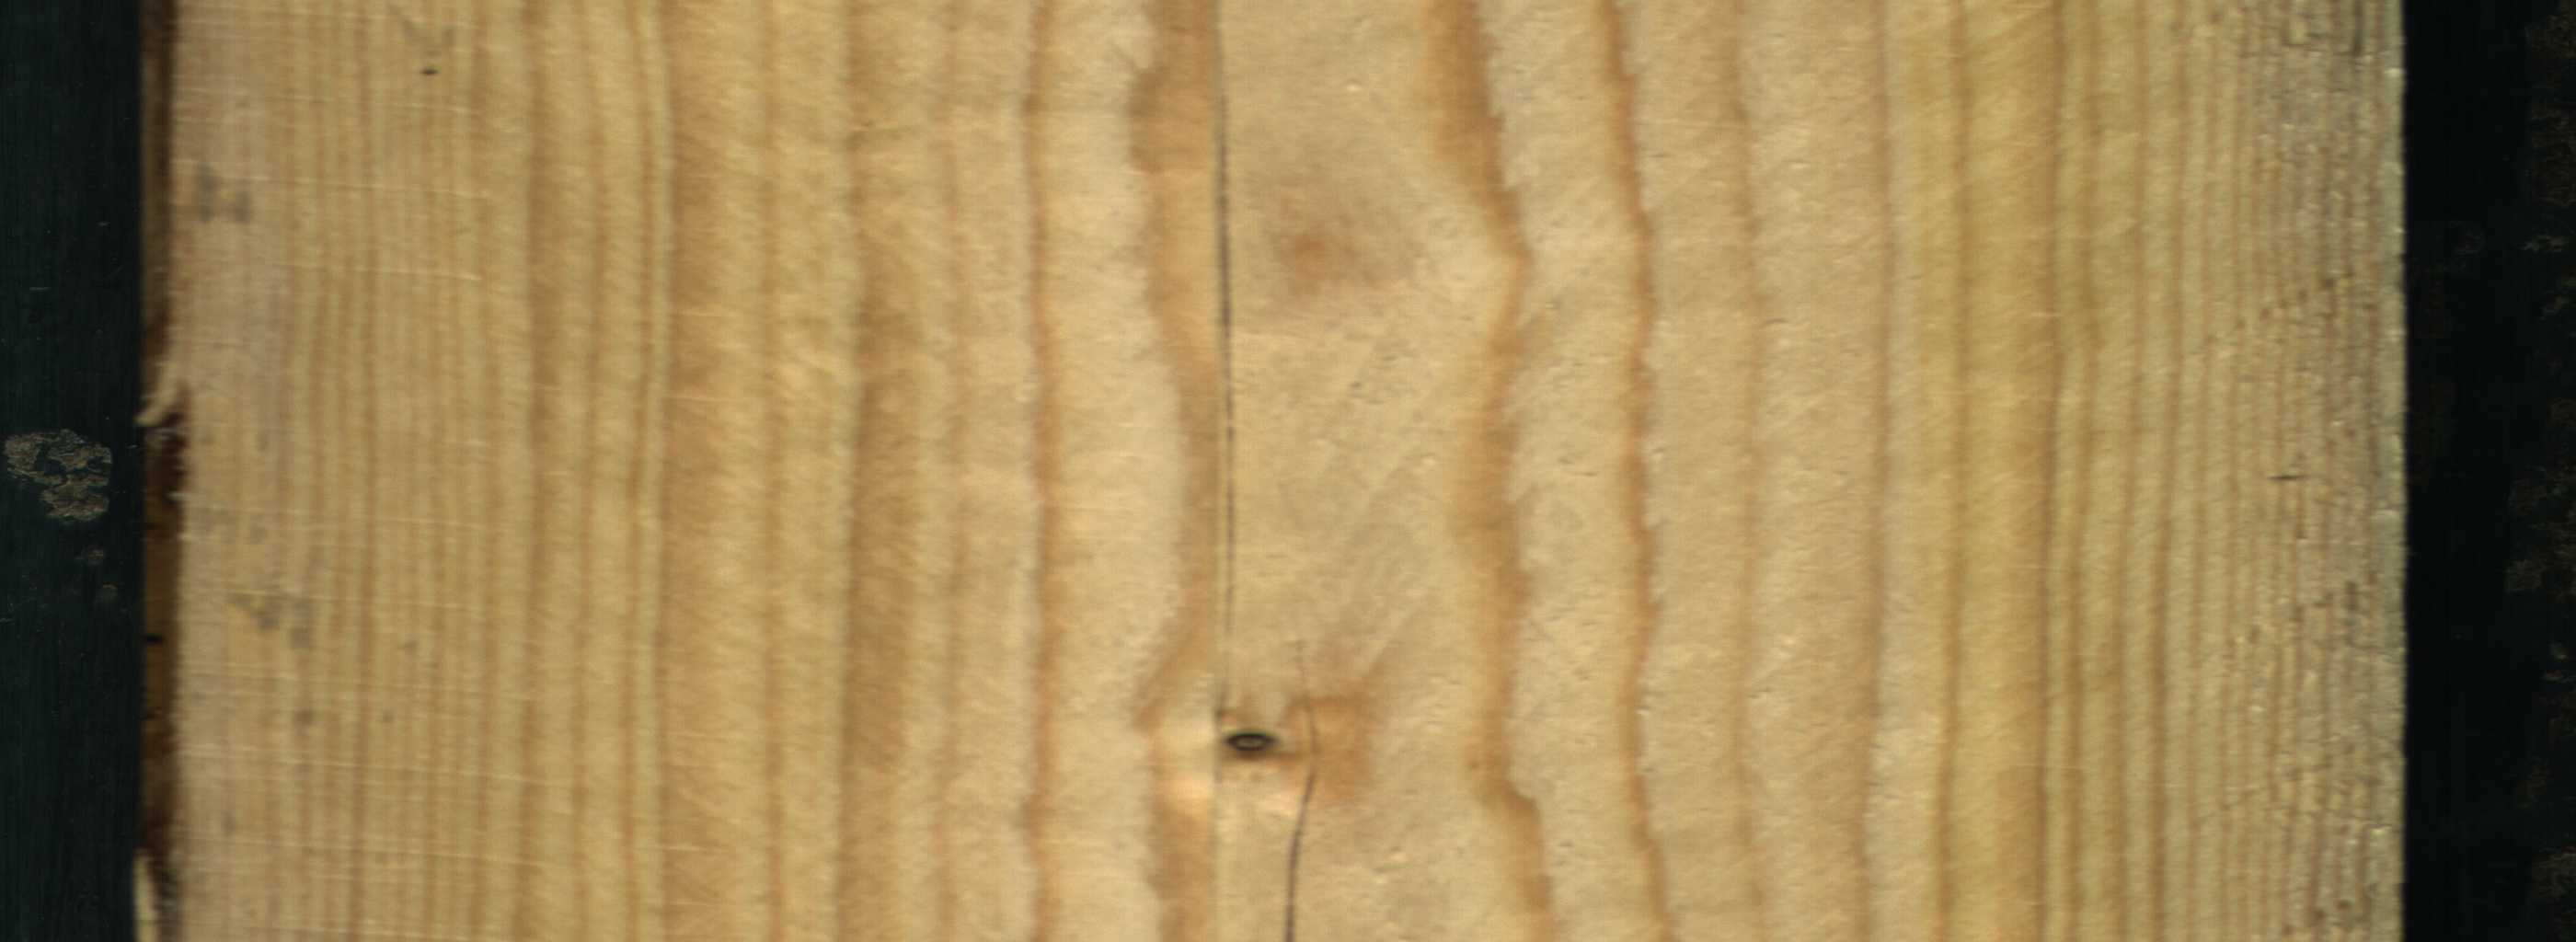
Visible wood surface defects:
Crack
Crack
Dead_Knot